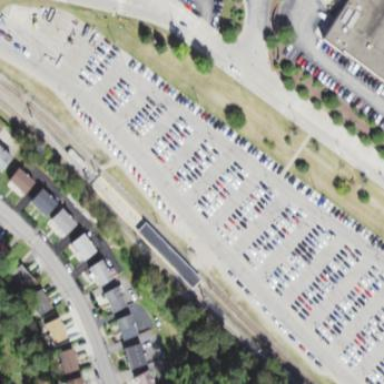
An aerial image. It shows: Parking area with surface parking. It includes park and ride facilities.